Question: I am currently using the fill command in MATLAB to create a graph of boxes that were created using the 'fill' command (the actual code is based off <URL>.
My issue is that the boxes that I create do not have "corners." I am attaching a PNG that illustrates the issue. Note that you have to look a little carefully since the image was heavily rendered, though in this example my arrows also look weird since they don't have edges either)
I am wondering if anyone has an idea of what might be going wrong? The boxes appear this way immediately after I use the fill command, which has the following structure:
'''
fill(X,Y,MyFaceColor,'FaceAlpha',0.5,'EdgeColor', MyEdgeColor,'LineStyle','','LineWidth',box_line_width,'EdgeAlpha',1)
'''
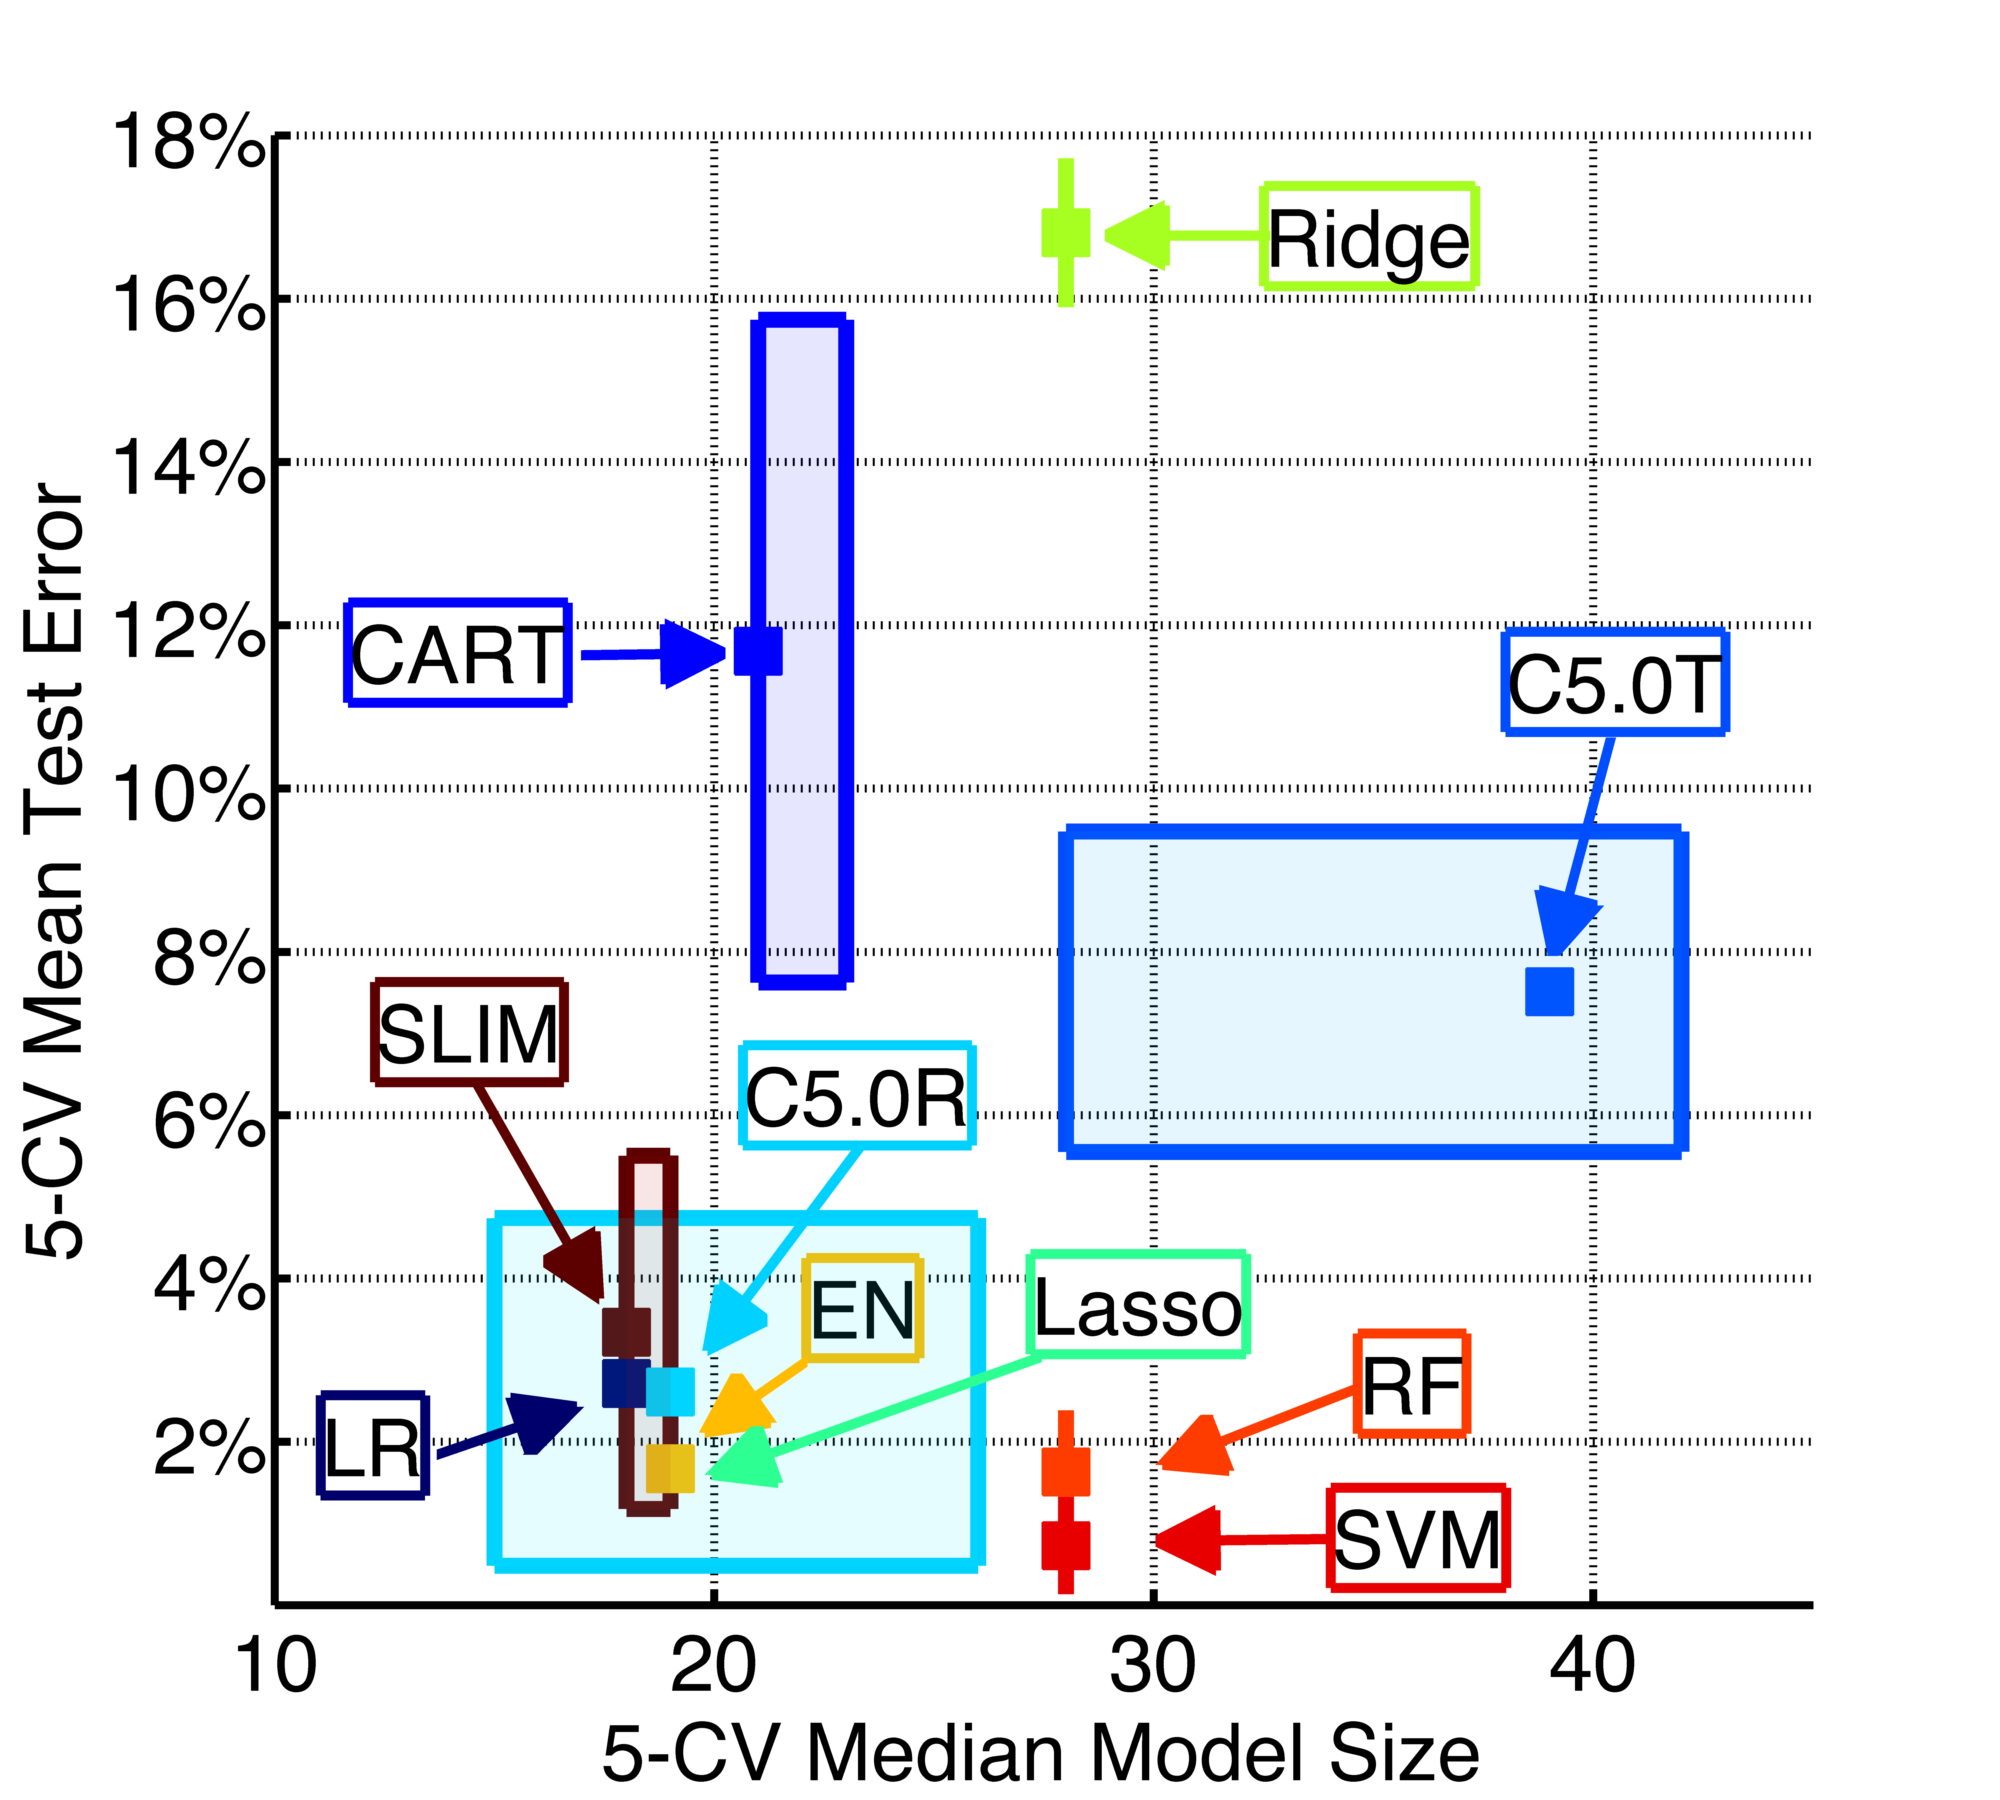
Answer: The function 'fill' appears to leave space for corner markers if they are not explicitly defined. Hence, calling 'fill' with the 'marker' property will solve your problem. However, since markers and linewidths seem to work on different scales, you will have to play around with the marker size to get smooth edges.
Example:
'''
fill(X,Y,'r','FaceAlpha',0.5,'EdgeColor', 'k',...
'LineWidth', 5,'EdgeAlpha',1 , 'marker', '.', 'markersize', 15)
'''